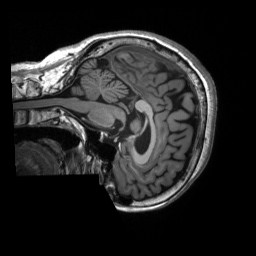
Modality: T1w
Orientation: sagittal
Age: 64
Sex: female
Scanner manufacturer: siemens
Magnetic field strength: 3 T
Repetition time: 2.5 s
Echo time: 0.00248 s